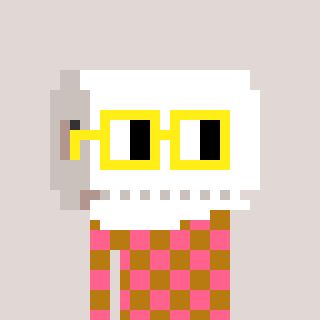
a pixel art character with square yellow glasses, a toiletpaper-full-shaped head and a gold-colored body on a warm background